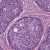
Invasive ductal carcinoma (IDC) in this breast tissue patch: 0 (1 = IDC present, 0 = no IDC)